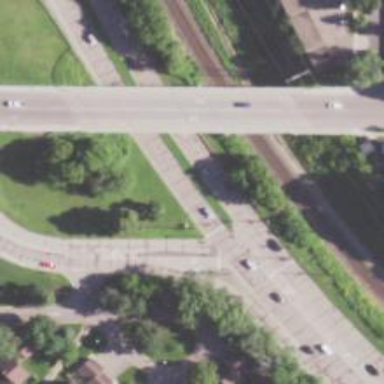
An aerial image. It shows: Trunk link highway.